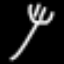
Label: fork